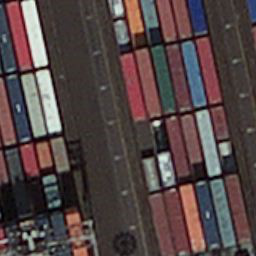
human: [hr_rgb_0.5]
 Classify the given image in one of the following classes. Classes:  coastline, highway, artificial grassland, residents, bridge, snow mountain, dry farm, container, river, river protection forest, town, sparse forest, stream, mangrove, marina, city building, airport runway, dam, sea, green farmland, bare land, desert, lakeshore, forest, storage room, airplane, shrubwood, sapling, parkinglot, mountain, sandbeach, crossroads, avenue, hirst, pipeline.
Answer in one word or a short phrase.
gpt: container